This continuous-wavelet-transform scalogram was computed from a bearing vibration snapshot. Diagnose the bearing from this image, choosing from: normal, inner_race, outer_race, ball.
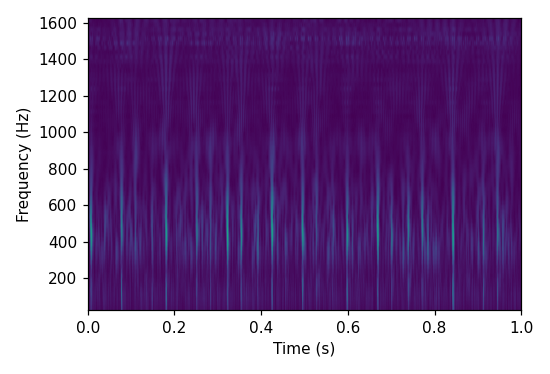
Answer: inner_race